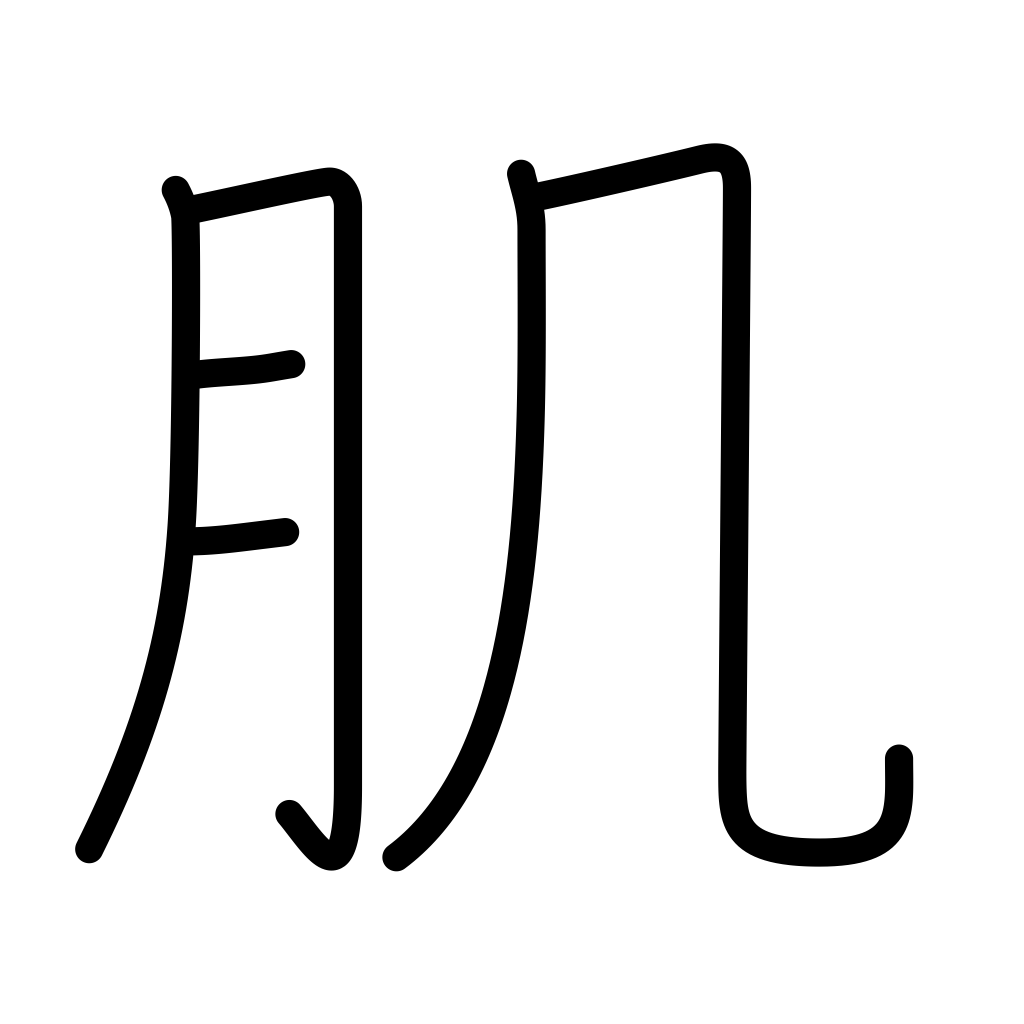
Meaning: texture, skin, body, grain